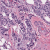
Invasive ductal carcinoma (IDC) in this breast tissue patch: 1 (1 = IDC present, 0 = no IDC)